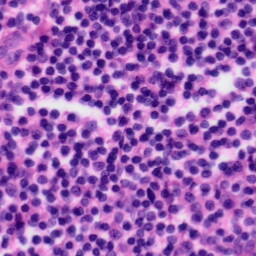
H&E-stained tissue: Tonsil